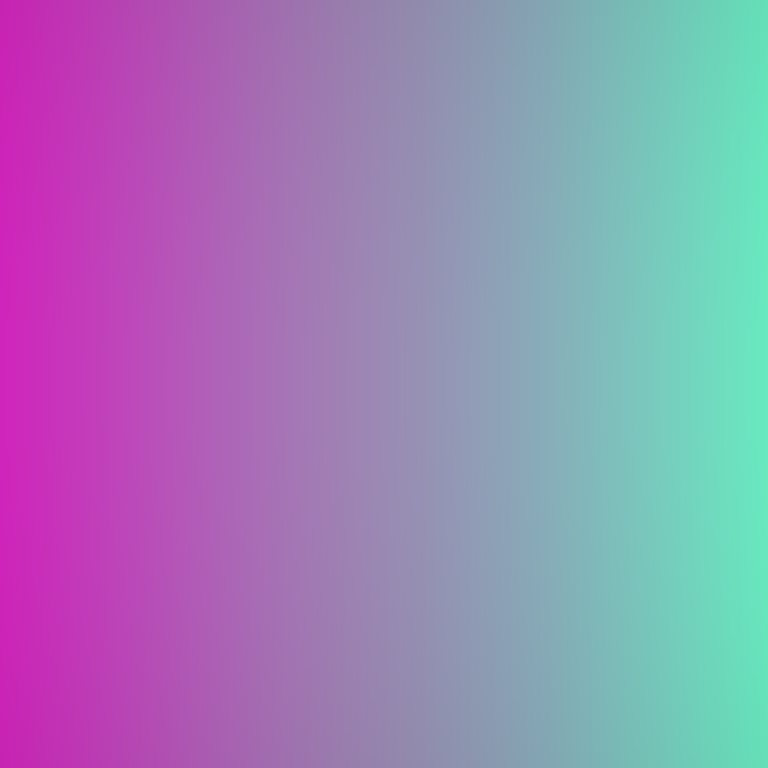
Abstract light effect, smooth gradient from vibrant magenta to soft teal, dreamy atmosphere, diffuse glow, no room, no furniture, no objects.